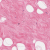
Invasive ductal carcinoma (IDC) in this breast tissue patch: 0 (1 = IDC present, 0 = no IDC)